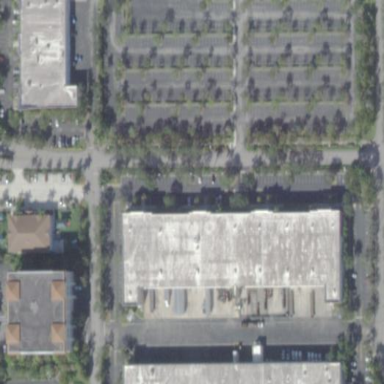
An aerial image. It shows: Parking area.